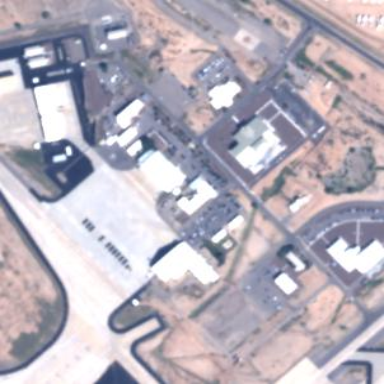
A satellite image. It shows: Apron at the airport.